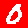
Digit: 0